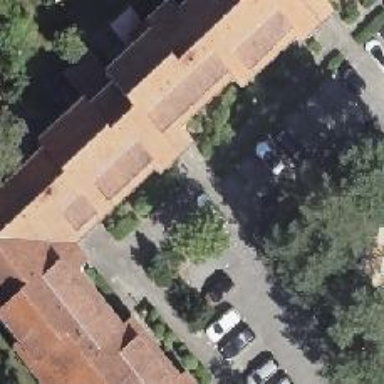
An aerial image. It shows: Terrace-style building with gabled roof.